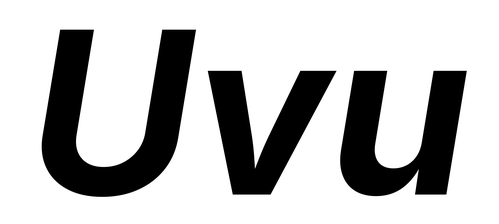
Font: Inter-Italic_Bold_Italic